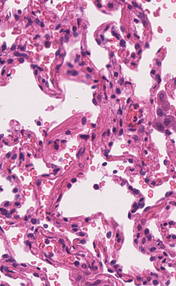
Tumor epithelial tissue: no
Tumor-associated stroma tissue: no
Normal tissue: yes